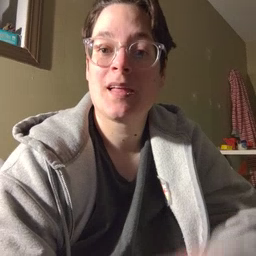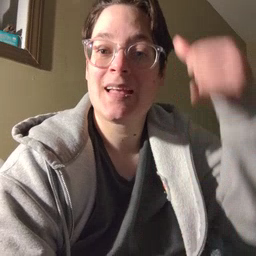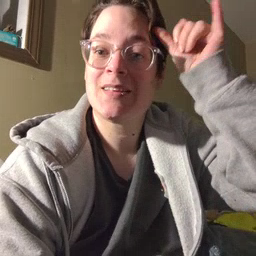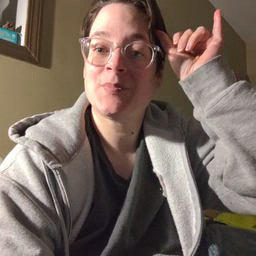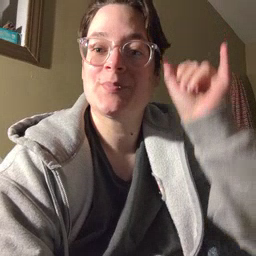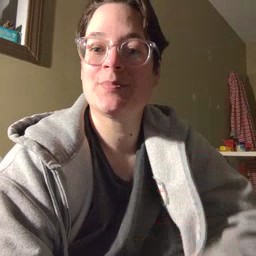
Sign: cow